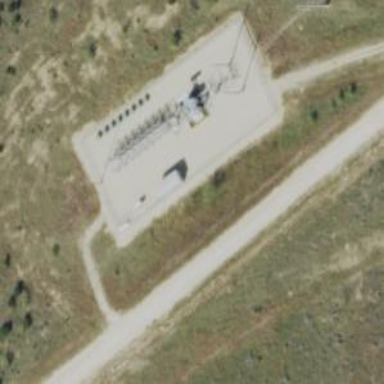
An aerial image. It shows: Outdoor power substation surrounded by fence. This substation operates at the transmission level.